Question: What is the color of the ball at (2, 2, 2)? The answer is the name of the color, with the first letter capitalized. You can choose an answer from Red, Green, Orange, Cyan, Purple, Blue and Yellow.
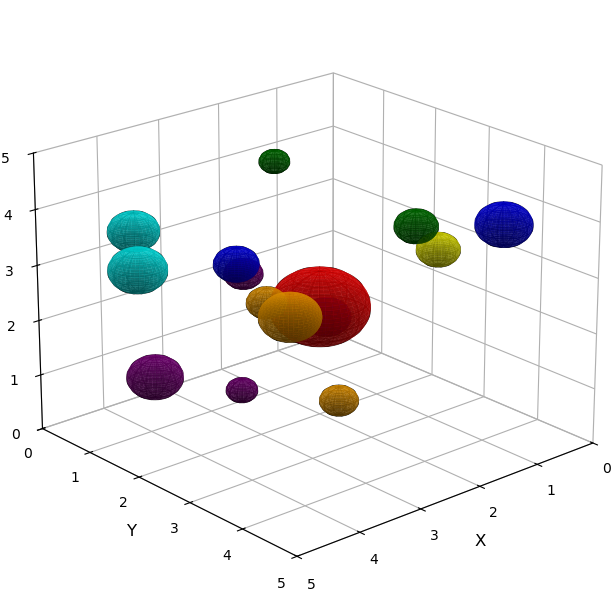
Answer: Red